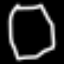
Label: octagon